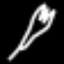
Label: fork